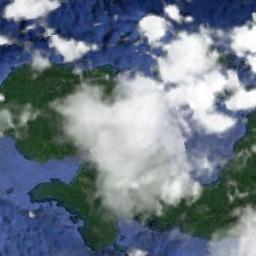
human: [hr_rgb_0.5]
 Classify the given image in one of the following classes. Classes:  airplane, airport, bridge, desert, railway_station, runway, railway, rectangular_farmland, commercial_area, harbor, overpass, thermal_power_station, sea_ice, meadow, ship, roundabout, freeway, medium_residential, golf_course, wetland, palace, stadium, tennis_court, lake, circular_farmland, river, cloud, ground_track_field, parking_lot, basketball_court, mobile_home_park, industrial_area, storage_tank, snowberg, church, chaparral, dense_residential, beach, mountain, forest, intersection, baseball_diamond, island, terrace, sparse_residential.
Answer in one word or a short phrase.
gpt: cloud